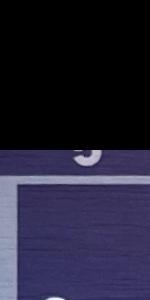
Label: Empty